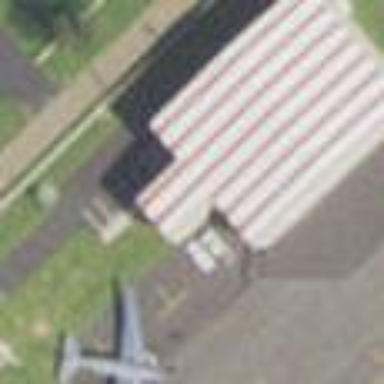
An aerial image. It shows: Hangar building.